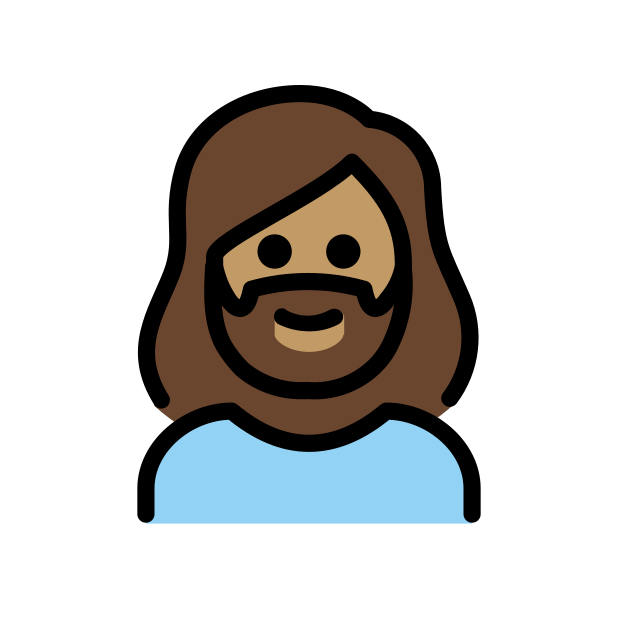
woman: medium skin tone, beard